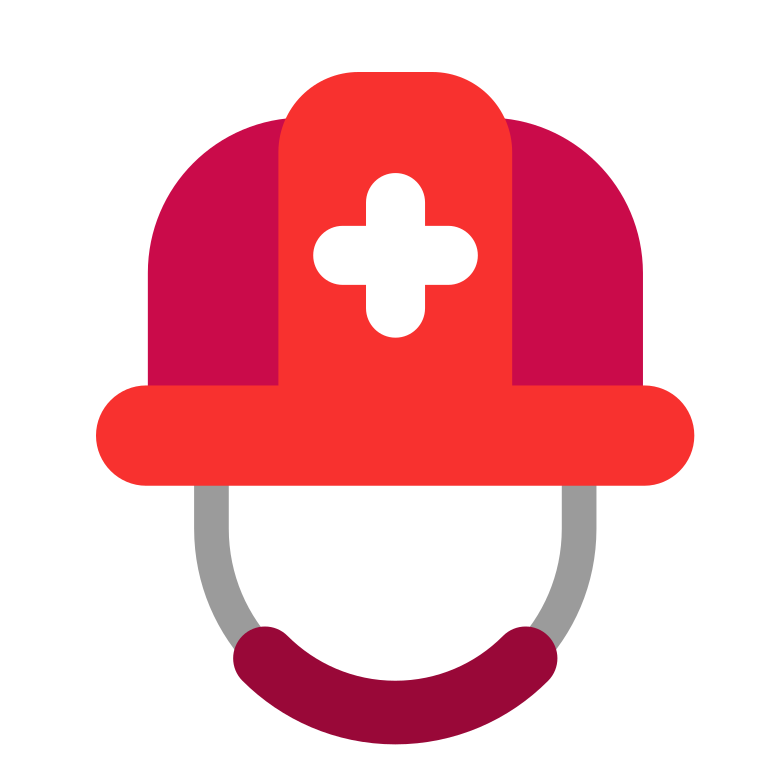
rescue workers helmet flat